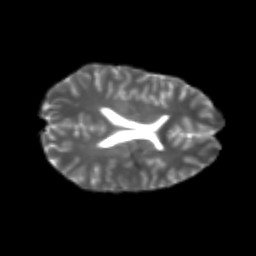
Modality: T2w
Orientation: axial
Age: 21
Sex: female
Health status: healthy
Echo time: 0.074 s